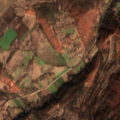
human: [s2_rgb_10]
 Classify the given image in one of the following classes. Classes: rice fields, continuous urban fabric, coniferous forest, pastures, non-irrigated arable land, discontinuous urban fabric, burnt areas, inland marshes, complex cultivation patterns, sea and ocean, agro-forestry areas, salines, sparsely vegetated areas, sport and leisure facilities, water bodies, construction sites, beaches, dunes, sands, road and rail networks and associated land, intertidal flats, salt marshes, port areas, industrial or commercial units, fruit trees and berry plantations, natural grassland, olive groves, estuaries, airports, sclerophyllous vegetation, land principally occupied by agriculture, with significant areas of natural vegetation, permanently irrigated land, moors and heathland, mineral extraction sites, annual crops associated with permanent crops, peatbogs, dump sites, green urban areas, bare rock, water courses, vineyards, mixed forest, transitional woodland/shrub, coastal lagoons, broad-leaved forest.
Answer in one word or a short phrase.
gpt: discontinuous urban fabric, complex cultivation patterns, land principally occupied by agriculture, with significant areas of natural vegetation, broad-leaved forest, transitional woodland/shrub